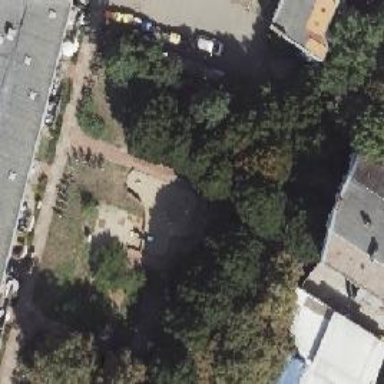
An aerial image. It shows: Playground area for leisure land.